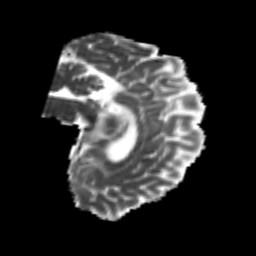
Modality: MD
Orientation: sagittal
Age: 26
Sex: female
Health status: healthy
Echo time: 0.074 s